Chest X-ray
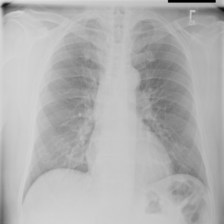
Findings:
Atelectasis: negative
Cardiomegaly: negative
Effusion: negative
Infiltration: negative
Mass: negative
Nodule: negative
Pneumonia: negative
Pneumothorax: negative
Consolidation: negative
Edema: negative
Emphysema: negative
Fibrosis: negative
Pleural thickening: negative
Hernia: negative